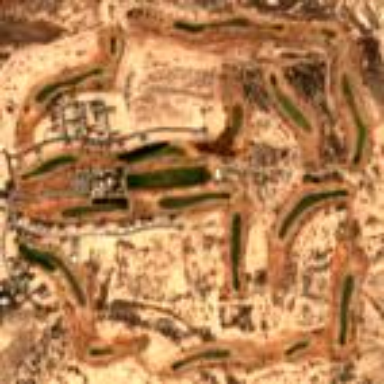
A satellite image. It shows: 18-hole golf course classified as leisure land.